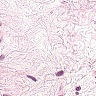
Metastatic tissue present: no